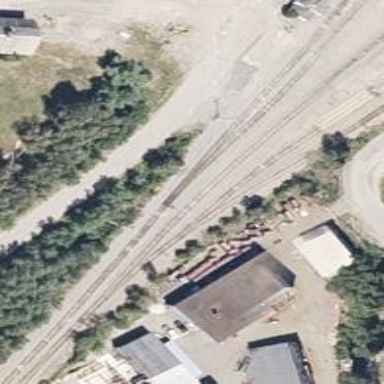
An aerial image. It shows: Railway siding with rails.